Field crop: maize
Growth stage: 2
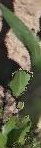
Species: maize